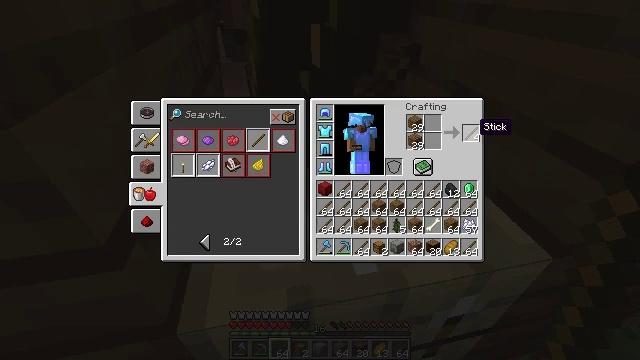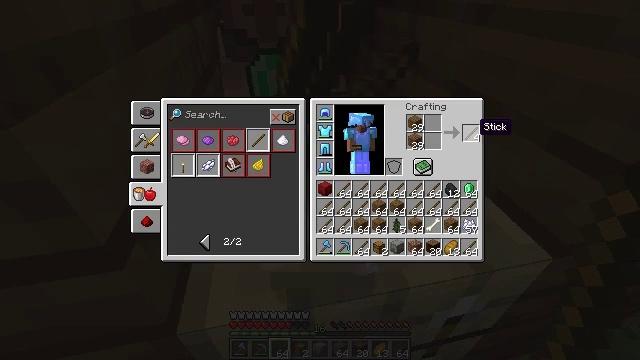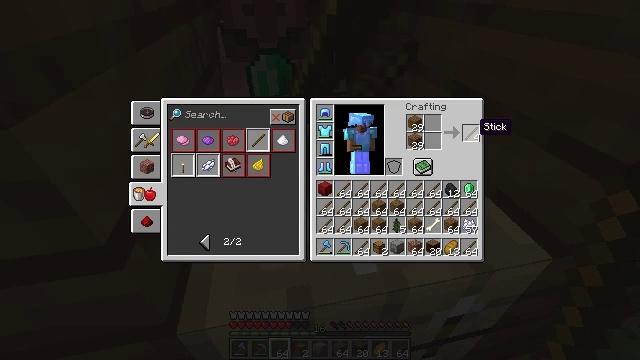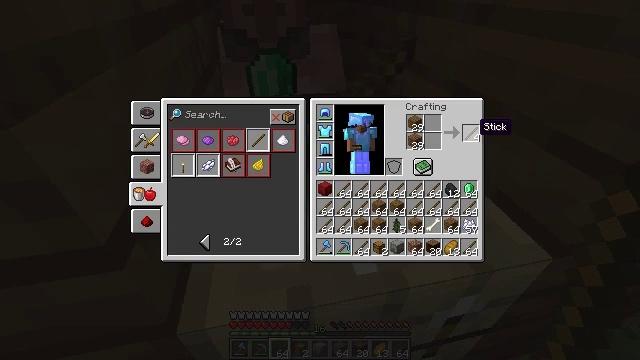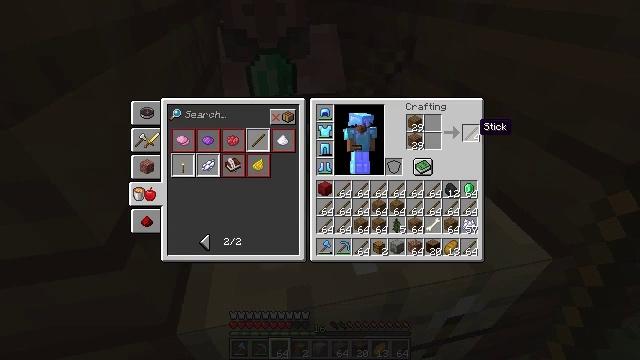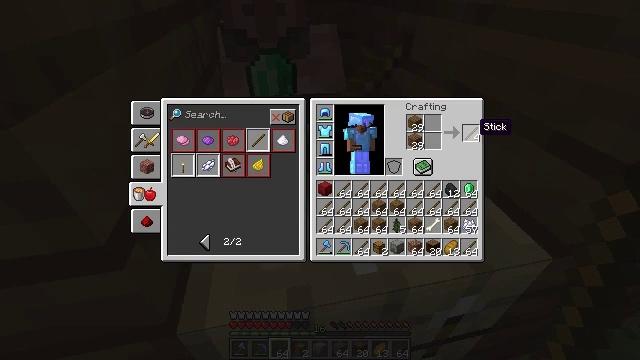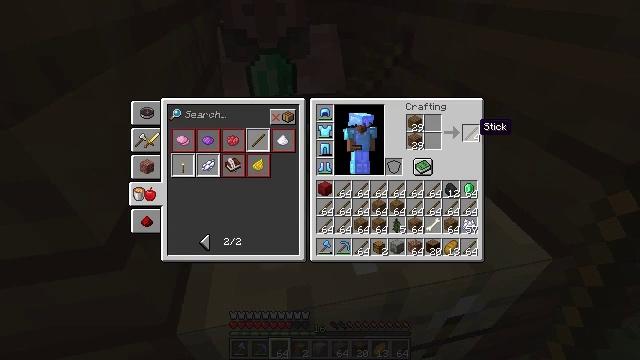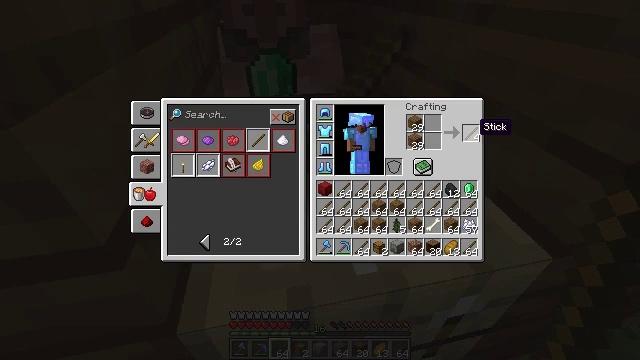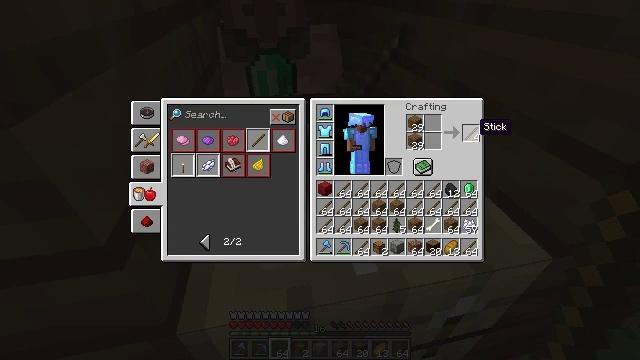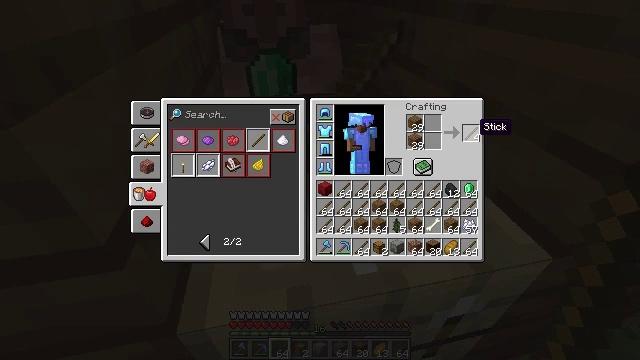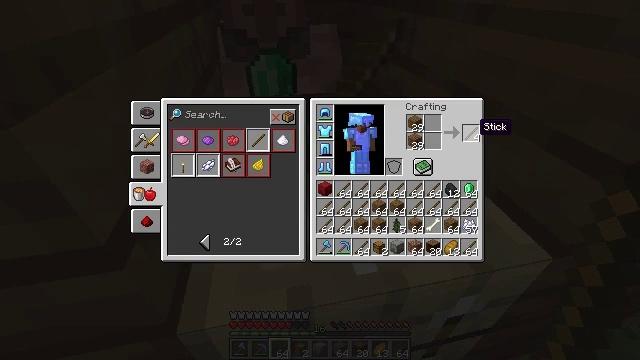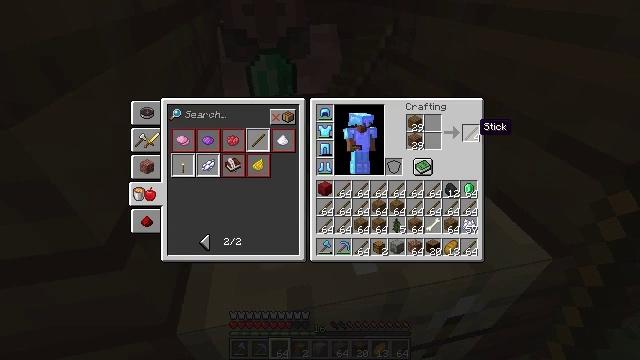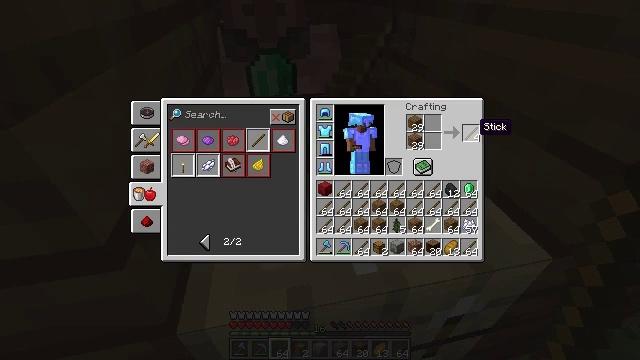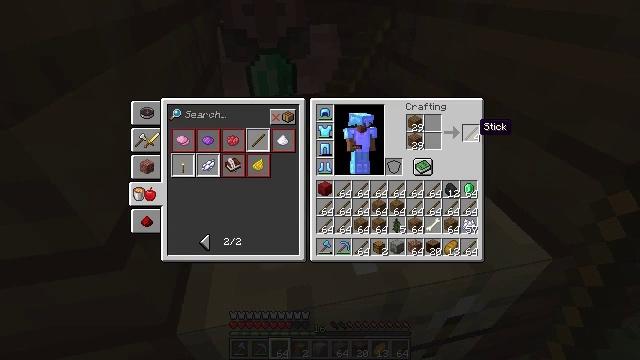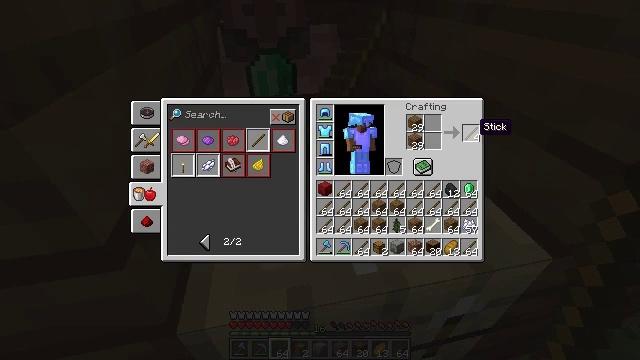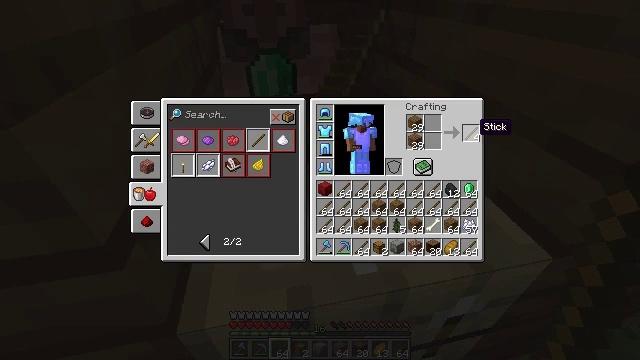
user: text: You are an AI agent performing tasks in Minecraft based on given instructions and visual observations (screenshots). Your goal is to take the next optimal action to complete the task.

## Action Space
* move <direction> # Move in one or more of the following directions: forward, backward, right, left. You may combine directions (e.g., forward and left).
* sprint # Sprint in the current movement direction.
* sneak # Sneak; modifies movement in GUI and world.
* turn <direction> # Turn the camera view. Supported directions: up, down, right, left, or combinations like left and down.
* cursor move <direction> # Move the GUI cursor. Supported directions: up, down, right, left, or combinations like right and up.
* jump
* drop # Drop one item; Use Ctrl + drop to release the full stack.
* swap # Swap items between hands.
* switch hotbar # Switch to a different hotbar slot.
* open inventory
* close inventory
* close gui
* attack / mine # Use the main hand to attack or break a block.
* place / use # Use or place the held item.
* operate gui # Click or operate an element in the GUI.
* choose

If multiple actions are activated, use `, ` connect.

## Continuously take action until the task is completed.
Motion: motion action
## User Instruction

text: Use two wooden planks to craft sticks.
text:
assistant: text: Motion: sneak, open gui
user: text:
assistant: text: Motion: sneak
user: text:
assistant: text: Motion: sneak
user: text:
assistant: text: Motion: sneak
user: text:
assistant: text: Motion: sneak
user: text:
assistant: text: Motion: no_op
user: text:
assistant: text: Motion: no_op
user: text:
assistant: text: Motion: no_op
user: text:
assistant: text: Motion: no_op
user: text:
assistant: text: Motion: no_op
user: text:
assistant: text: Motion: no_op
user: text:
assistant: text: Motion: no_op
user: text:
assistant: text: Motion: no_op
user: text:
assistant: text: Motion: no_op
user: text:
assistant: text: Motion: no_op
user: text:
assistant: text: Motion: no_op
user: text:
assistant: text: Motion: no_op
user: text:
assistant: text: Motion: sneak
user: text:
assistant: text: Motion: sneak
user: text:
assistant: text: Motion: sneak
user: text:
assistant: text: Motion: sneak
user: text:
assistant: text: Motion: sneak, operate gui
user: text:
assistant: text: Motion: sneak, operate gui
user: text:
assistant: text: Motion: sneak, operate gui
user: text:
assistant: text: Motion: sneak, operate gui
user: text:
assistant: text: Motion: sneak
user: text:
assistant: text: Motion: sneak
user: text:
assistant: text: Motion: sneak
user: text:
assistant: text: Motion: sneak
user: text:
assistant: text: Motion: sneak